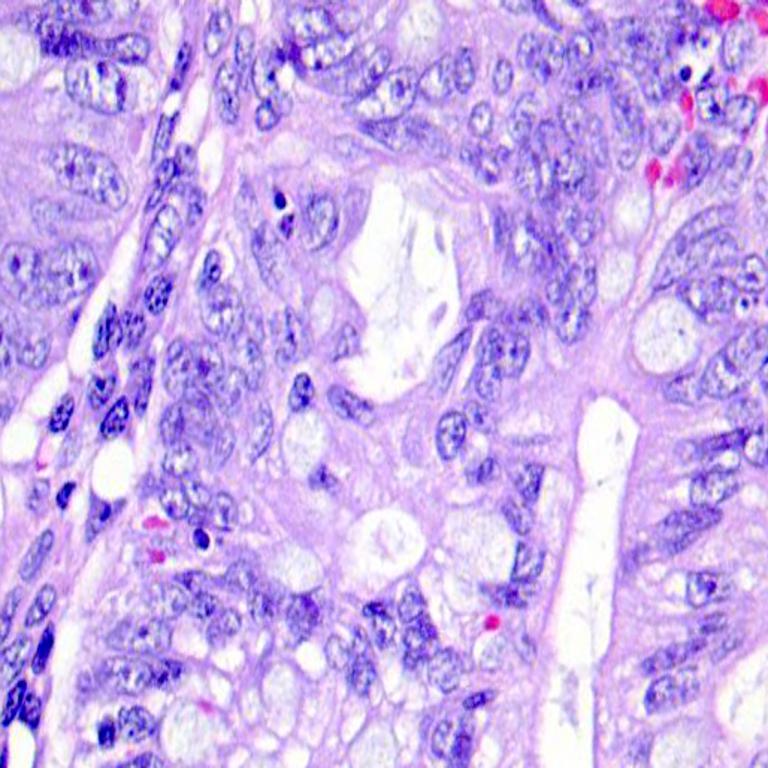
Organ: colon
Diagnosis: adenocarcinomas